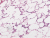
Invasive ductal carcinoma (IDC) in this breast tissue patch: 0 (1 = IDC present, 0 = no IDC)